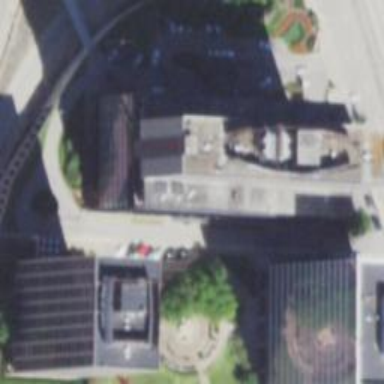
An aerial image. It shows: Multi-storey and underground parking facility.